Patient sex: F
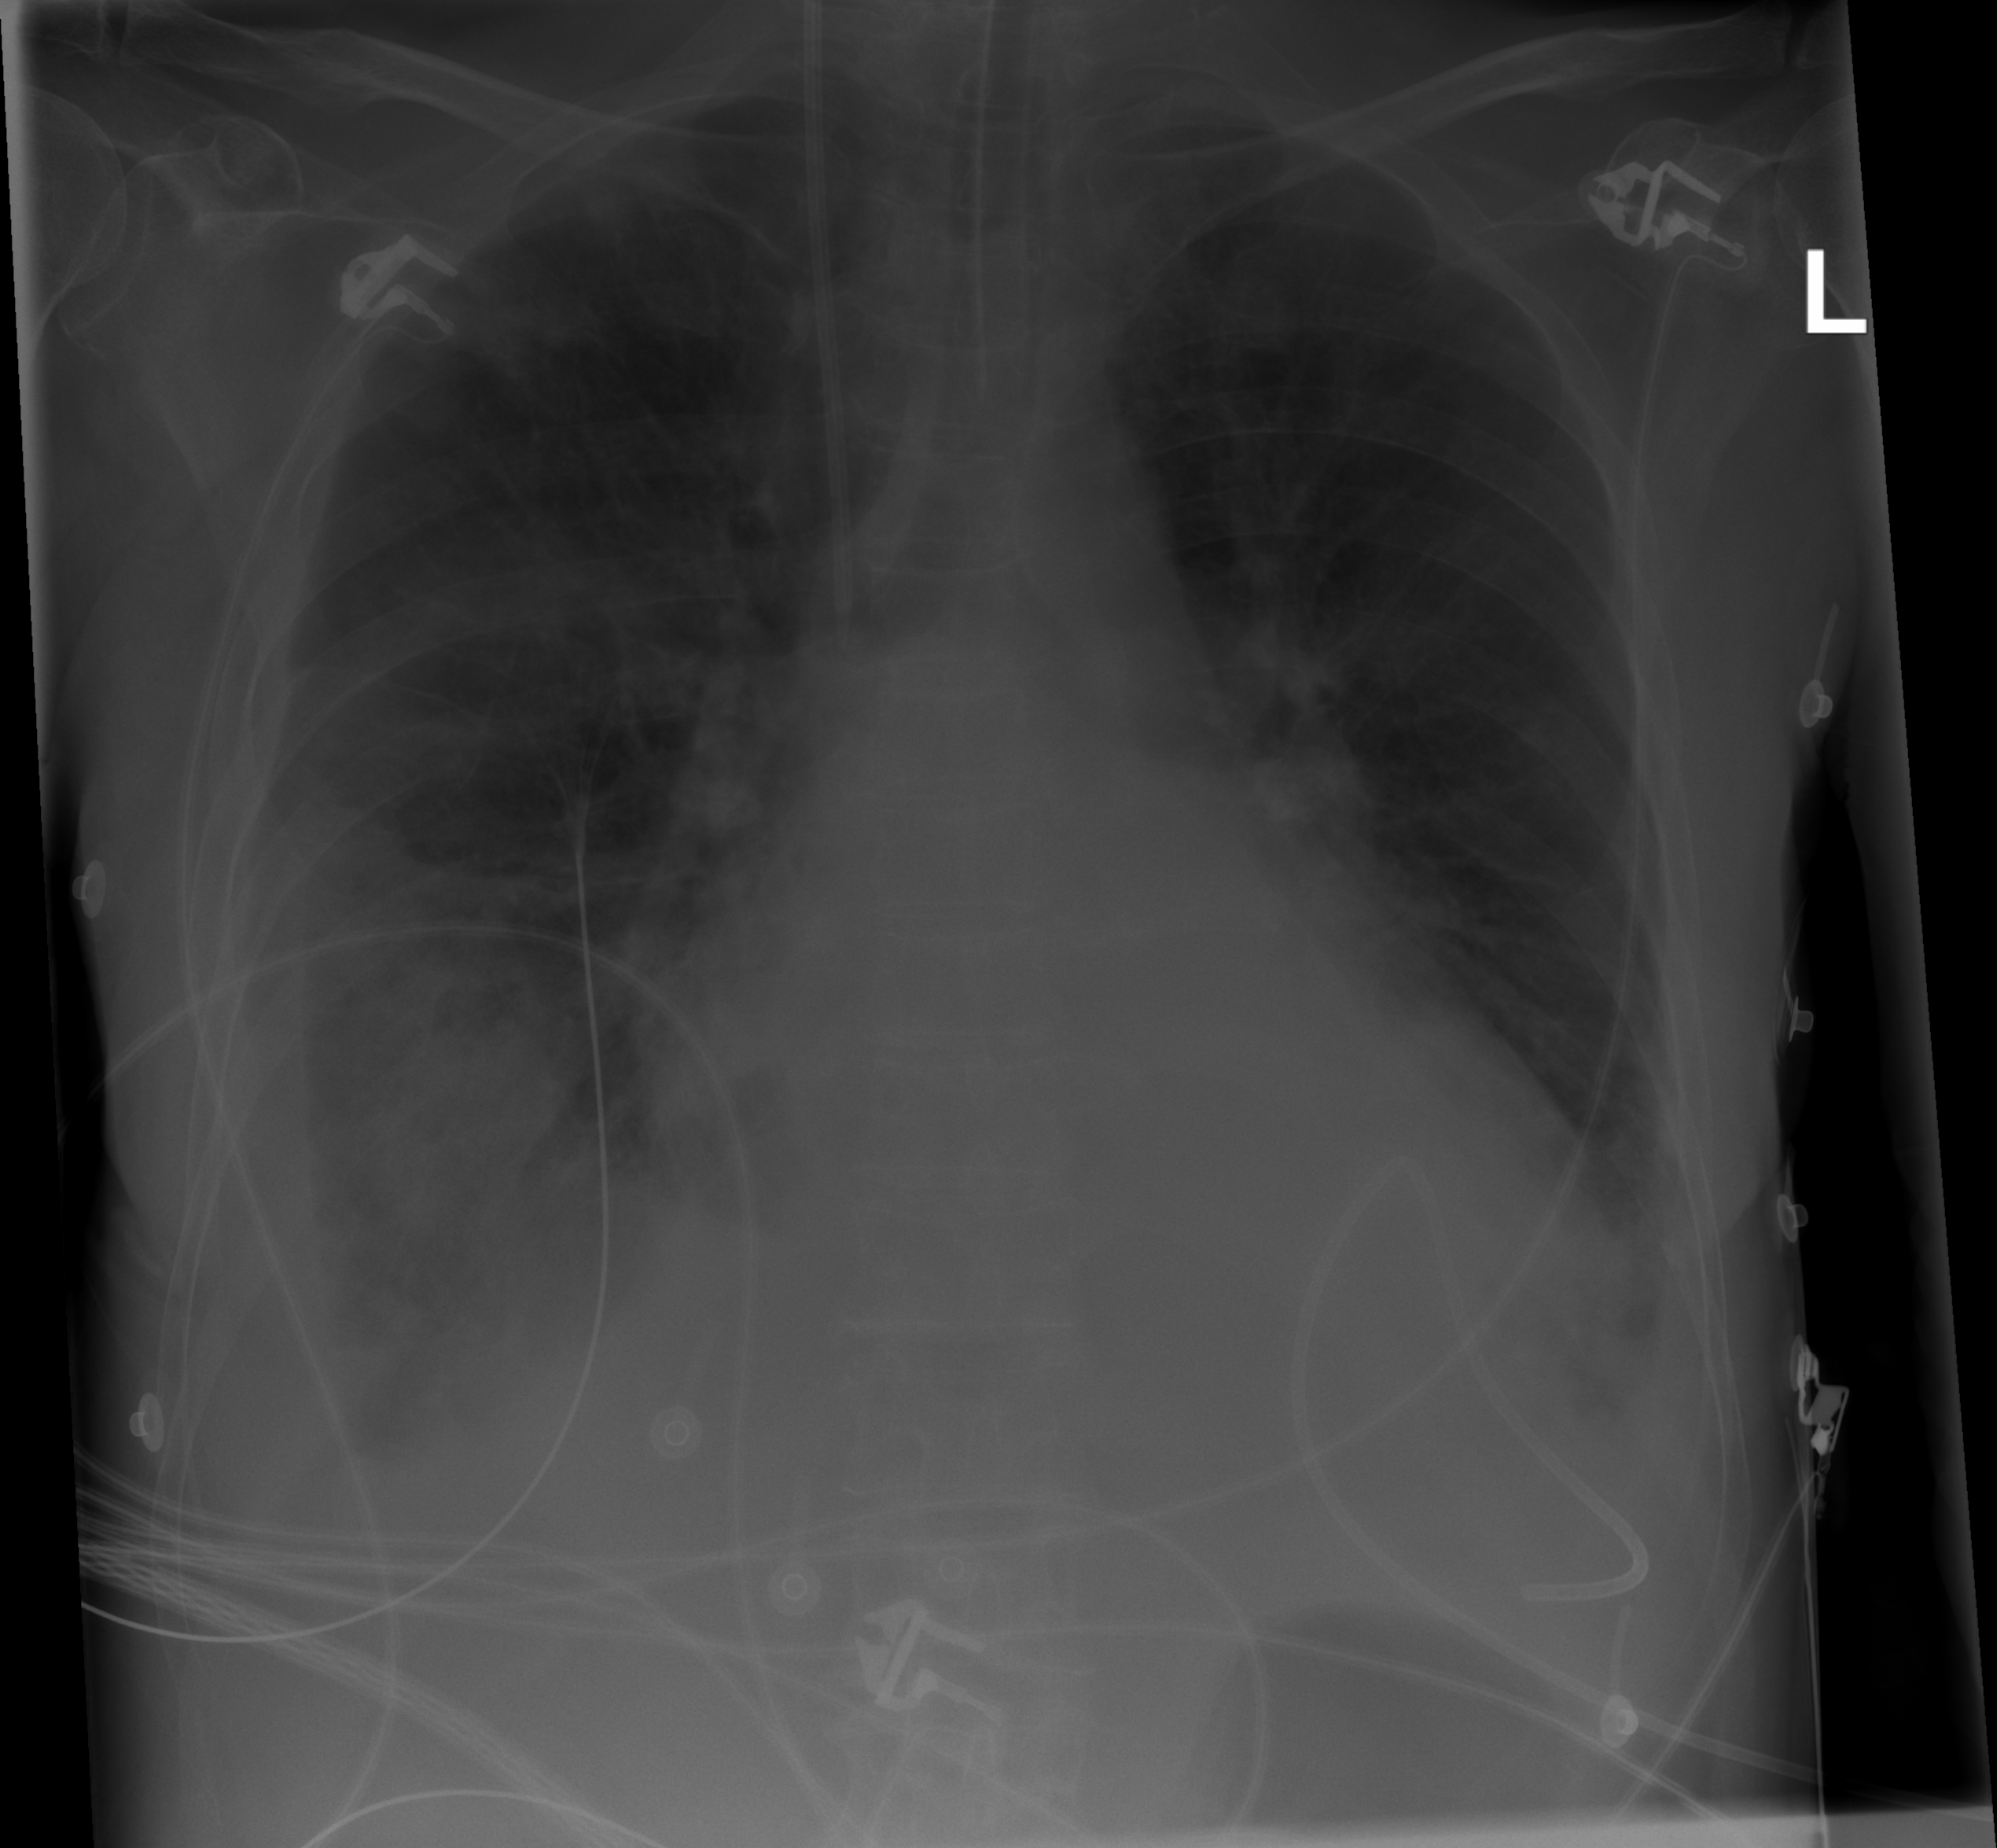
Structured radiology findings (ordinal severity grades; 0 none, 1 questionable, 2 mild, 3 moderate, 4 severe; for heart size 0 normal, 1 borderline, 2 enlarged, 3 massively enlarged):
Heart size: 2
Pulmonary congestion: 2
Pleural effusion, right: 2
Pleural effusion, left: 2
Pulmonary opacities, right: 2
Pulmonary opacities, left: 0
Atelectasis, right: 2
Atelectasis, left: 2